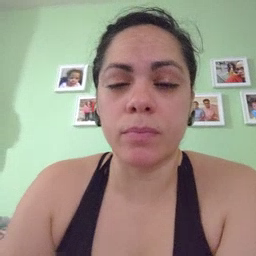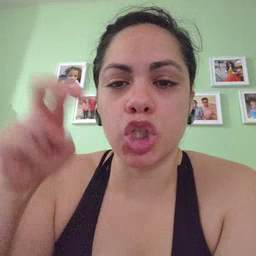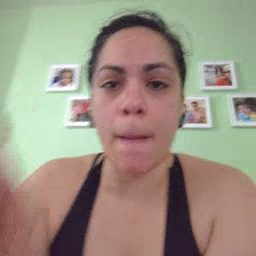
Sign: jump